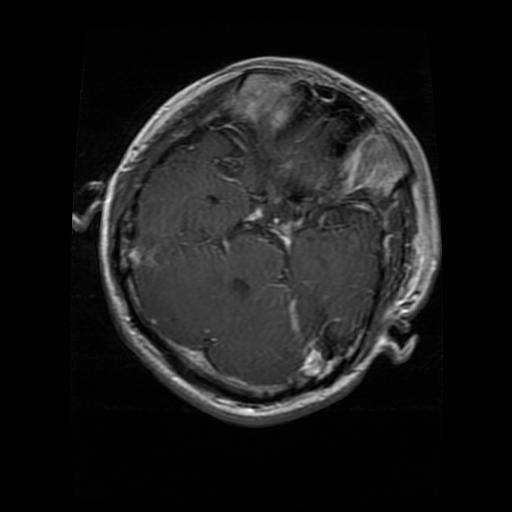
Label: glioma